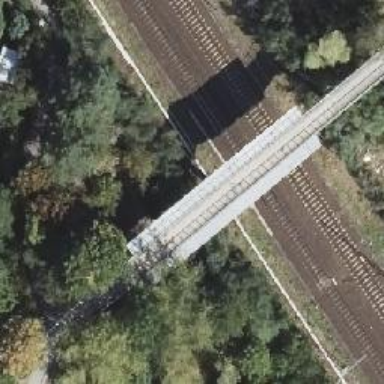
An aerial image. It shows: Footway road on concrete bridge.